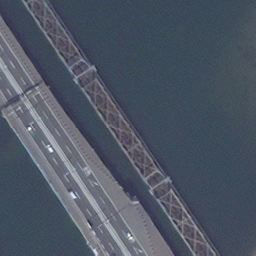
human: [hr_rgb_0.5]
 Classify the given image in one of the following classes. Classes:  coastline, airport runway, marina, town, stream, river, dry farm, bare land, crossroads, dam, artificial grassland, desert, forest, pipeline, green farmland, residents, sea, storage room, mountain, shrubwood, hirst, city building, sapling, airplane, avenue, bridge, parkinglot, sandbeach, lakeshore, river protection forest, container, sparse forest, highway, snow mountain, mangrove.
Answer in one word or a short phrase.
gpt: bridge